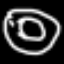
Label: donut